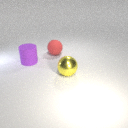
large red rubber sphere behind large yellow metal sphere